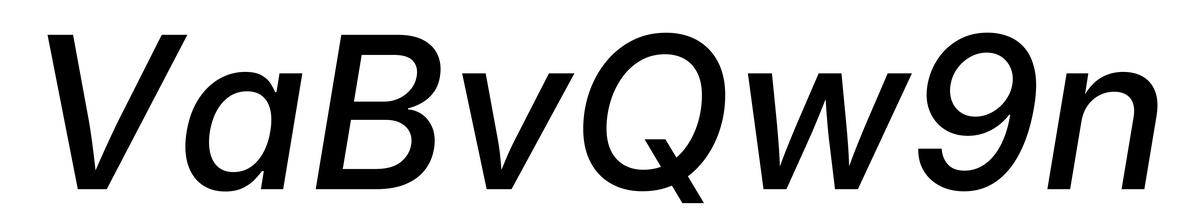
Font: Inter-Italic_Medium_Italic